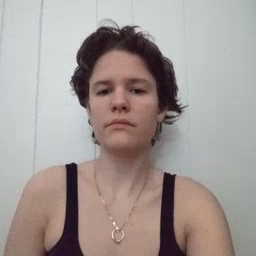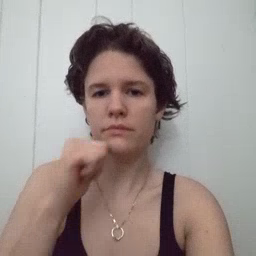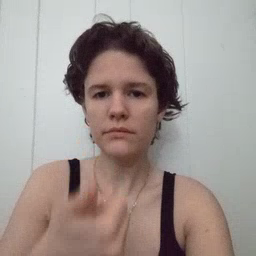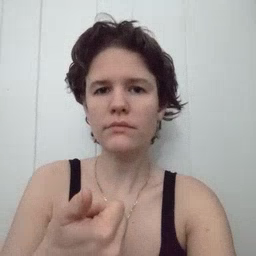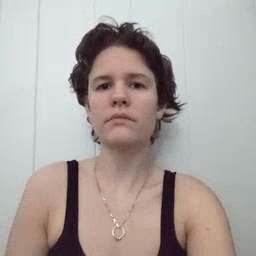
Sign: tomorrow